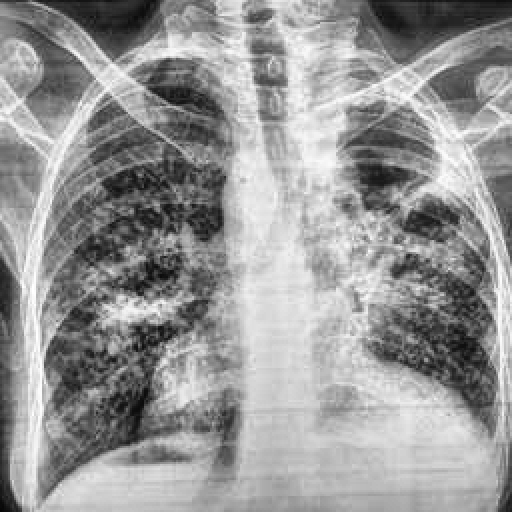
Finding: TUBERCULOSIS